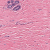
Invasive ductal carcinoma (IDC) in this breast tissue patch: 0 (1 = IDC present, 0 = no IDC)